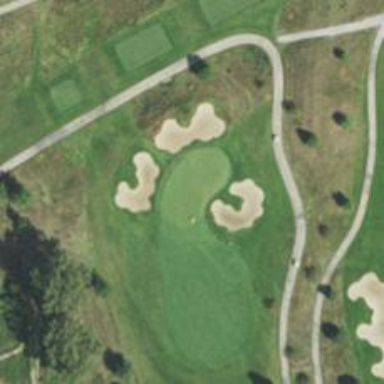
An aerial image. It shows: View of golf hole.